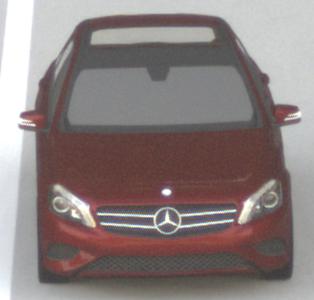
Make: Mercedes-Benz
Model: A 180
Detailed model: A-Class (176)
Model produced from: 2012/09
Model produced until: 2015/07
Doors: 5
Color: red
Road condition: dry road
Daytime: morning or afternoon
Contrast: medium contrast